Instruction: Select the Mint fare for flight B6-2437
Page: flights
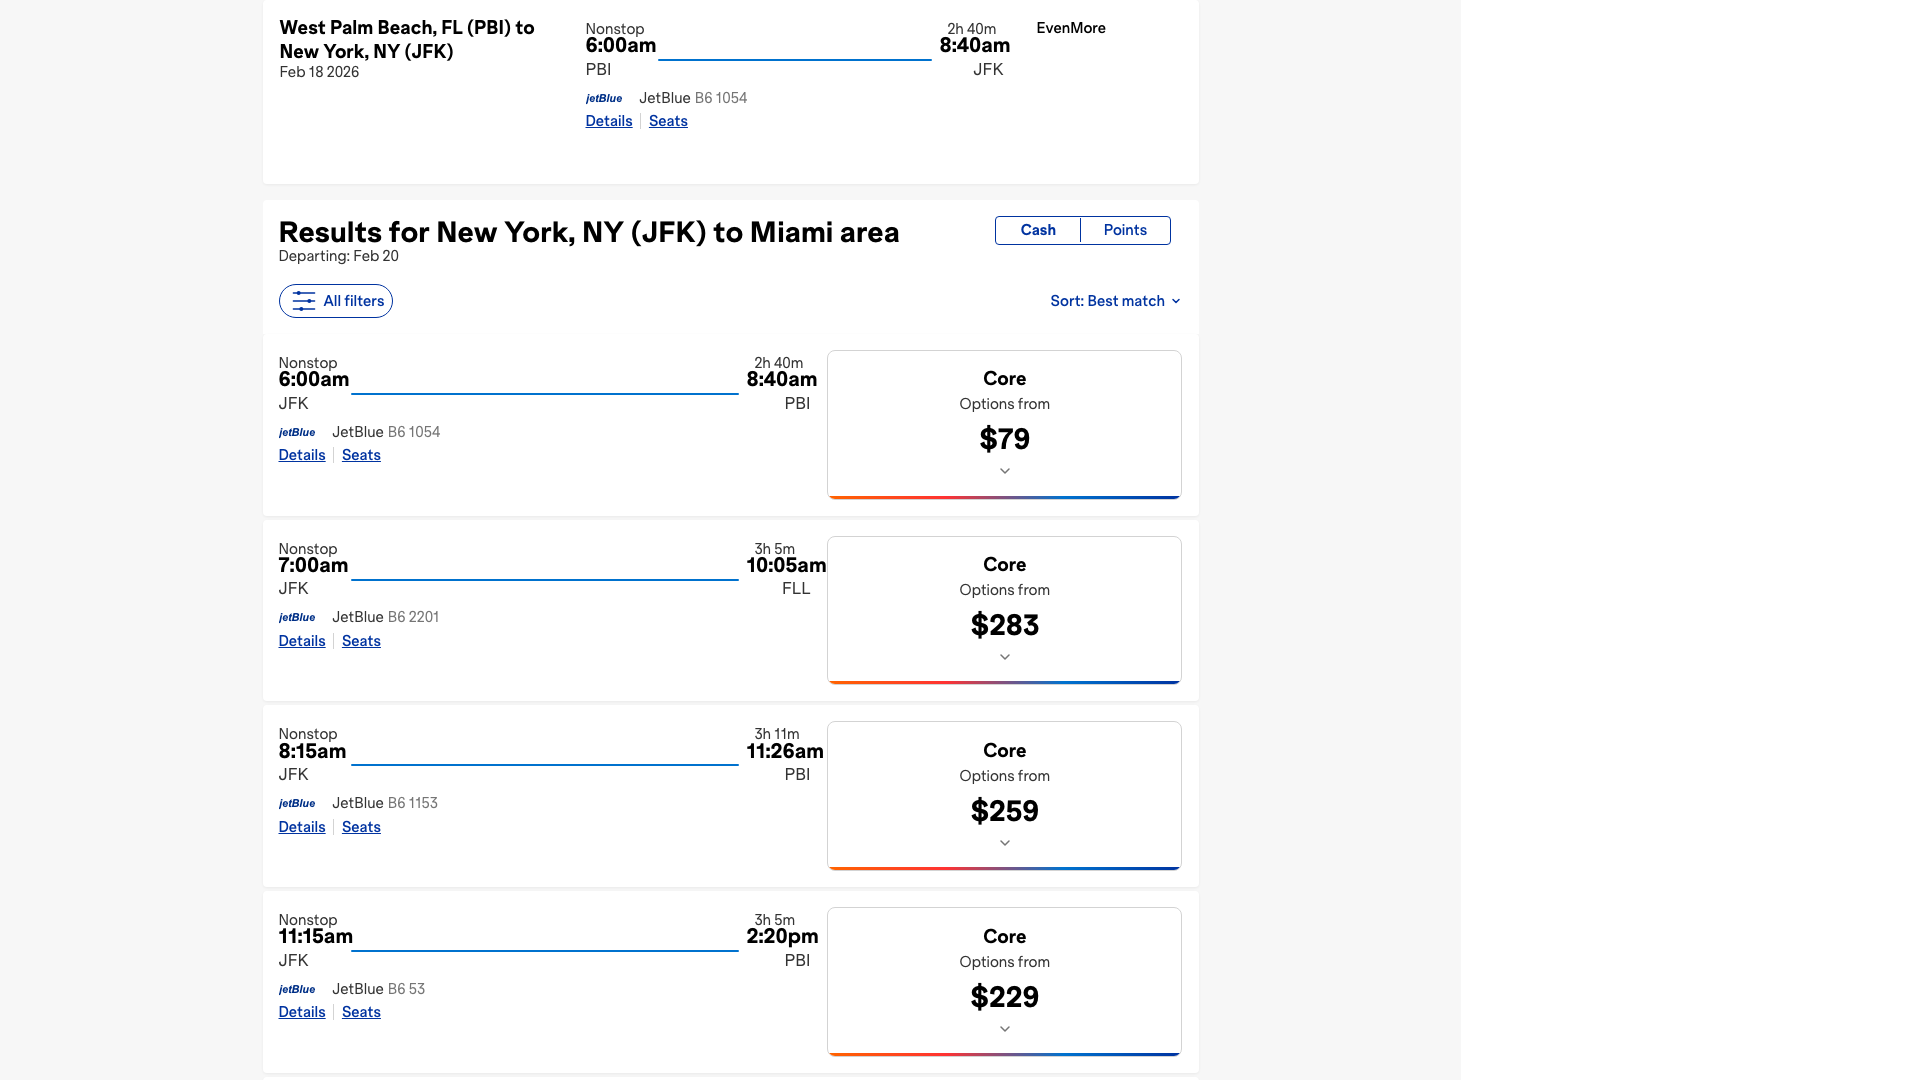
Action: click